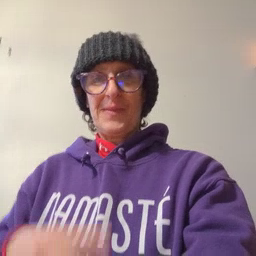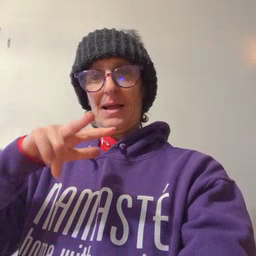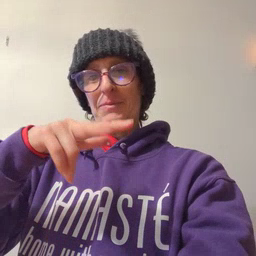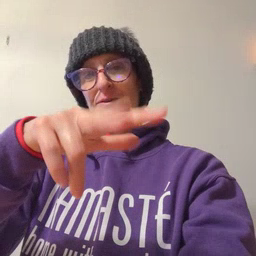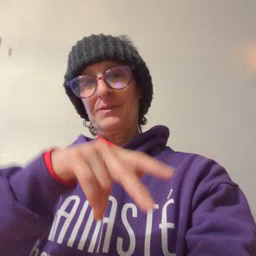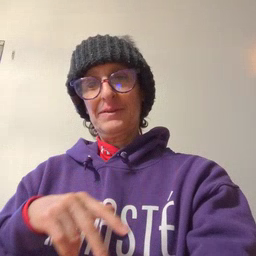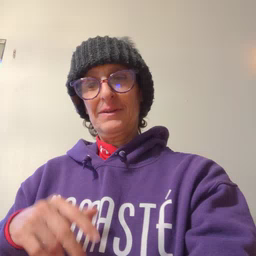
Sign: helicopter